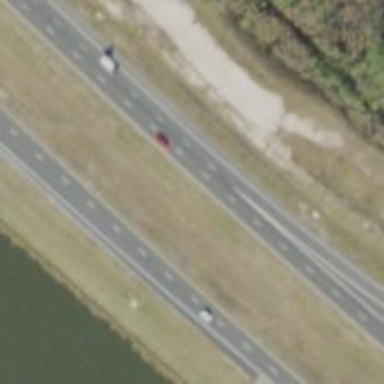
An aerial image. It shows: Asphalt motorway.